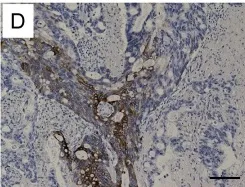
The immunohistochemistry of the tumoral mucosa was 50% positive for CK7.
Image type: pathology (immunostaining)